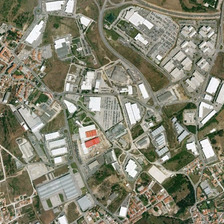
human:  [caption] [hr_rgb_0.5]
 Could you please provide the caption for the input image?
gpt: lots of roads pass through this industrial area where several bald farmland scattered in it .

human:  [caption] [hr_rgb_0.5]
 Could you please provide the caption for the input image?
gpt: the ground is divided by curved roads into some pieces where located some factories and residential buildings .

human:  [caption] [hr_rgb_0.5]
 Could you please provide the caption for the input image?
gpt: the ground is divided by curved roads into some pieces where located some factories and residential buildings .

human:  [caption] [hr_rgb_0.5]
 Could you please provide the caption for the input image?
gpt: the complex freeway separates the industrial which contains white blocks into pieces .

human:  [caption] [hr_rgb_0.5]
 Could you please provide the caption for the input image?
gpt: many white industrial buildings are surrounded by several urban areas .